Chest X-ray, PA view. Patient: 64 years old, sex M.
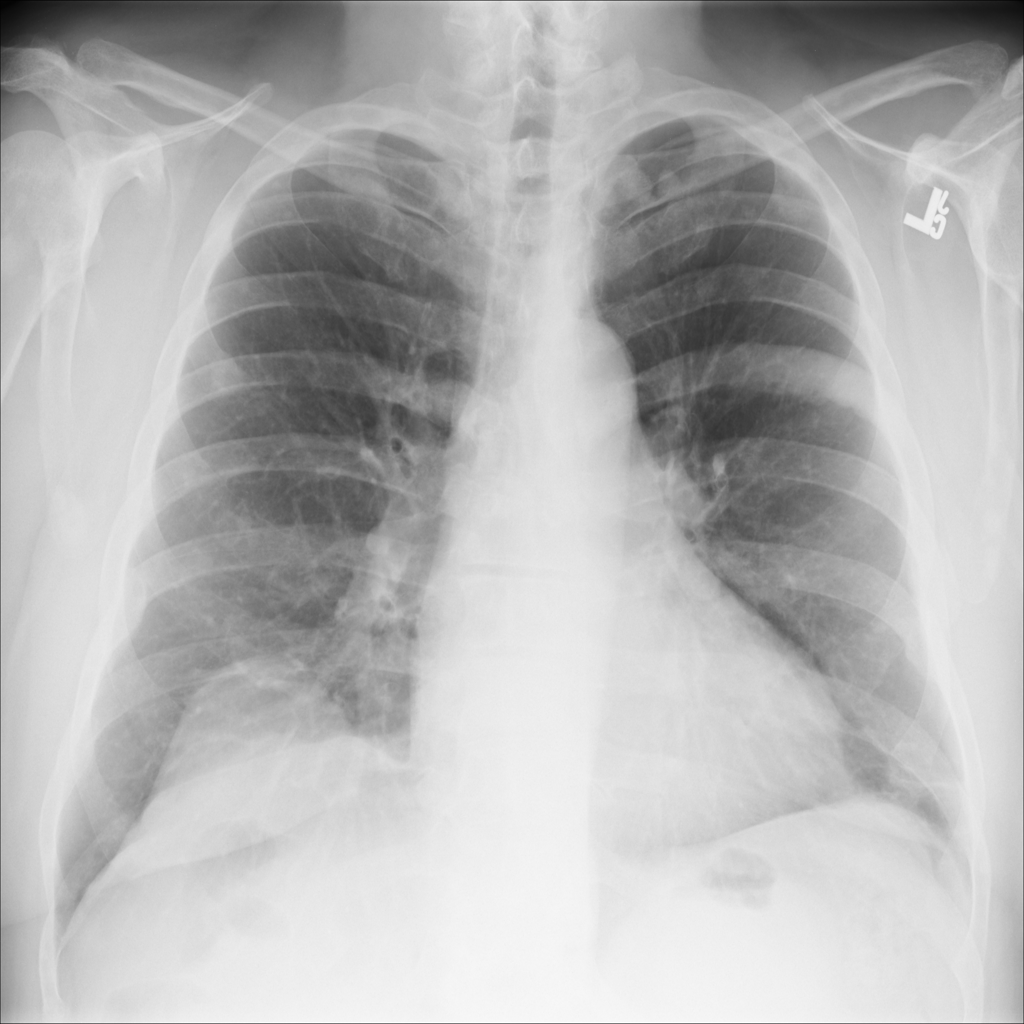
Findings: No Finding